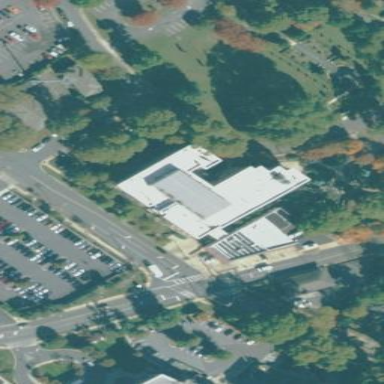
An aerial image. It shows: Healthcare facility identified as hospital.